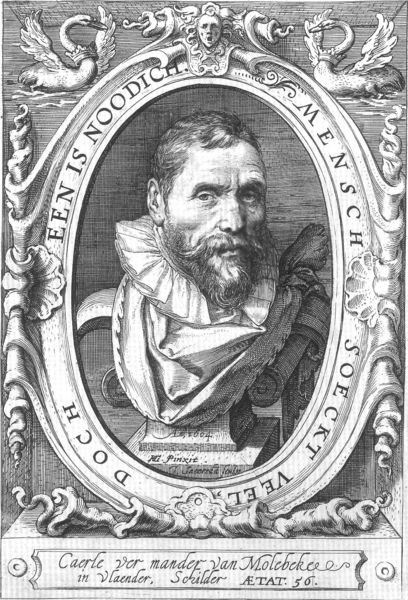
Titel: Porträt des Karel van Mander (nach Hendrik Goltzius)
Künstler: Jan Saenredam
Institution: Amsterdam, Rijksmuseum
Schlagwörter: feder, mann, weiß, nase, schwarz, zeichnung, blick, bart, augen, kragen, mensch, rahmen, hals, niederlande, portrait, auge, haare, oval, rund, schrift, schwan, graphik, büste, podest, buch, druck, stich, lithografie, krause, schwänze, doch, karl, carl, schwäne, englisch, holländer, latein, 56, al, niederlaendisch, soeckt, veel, caerle, een, noodich, molebeck